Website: lowes
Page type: newsletter-management
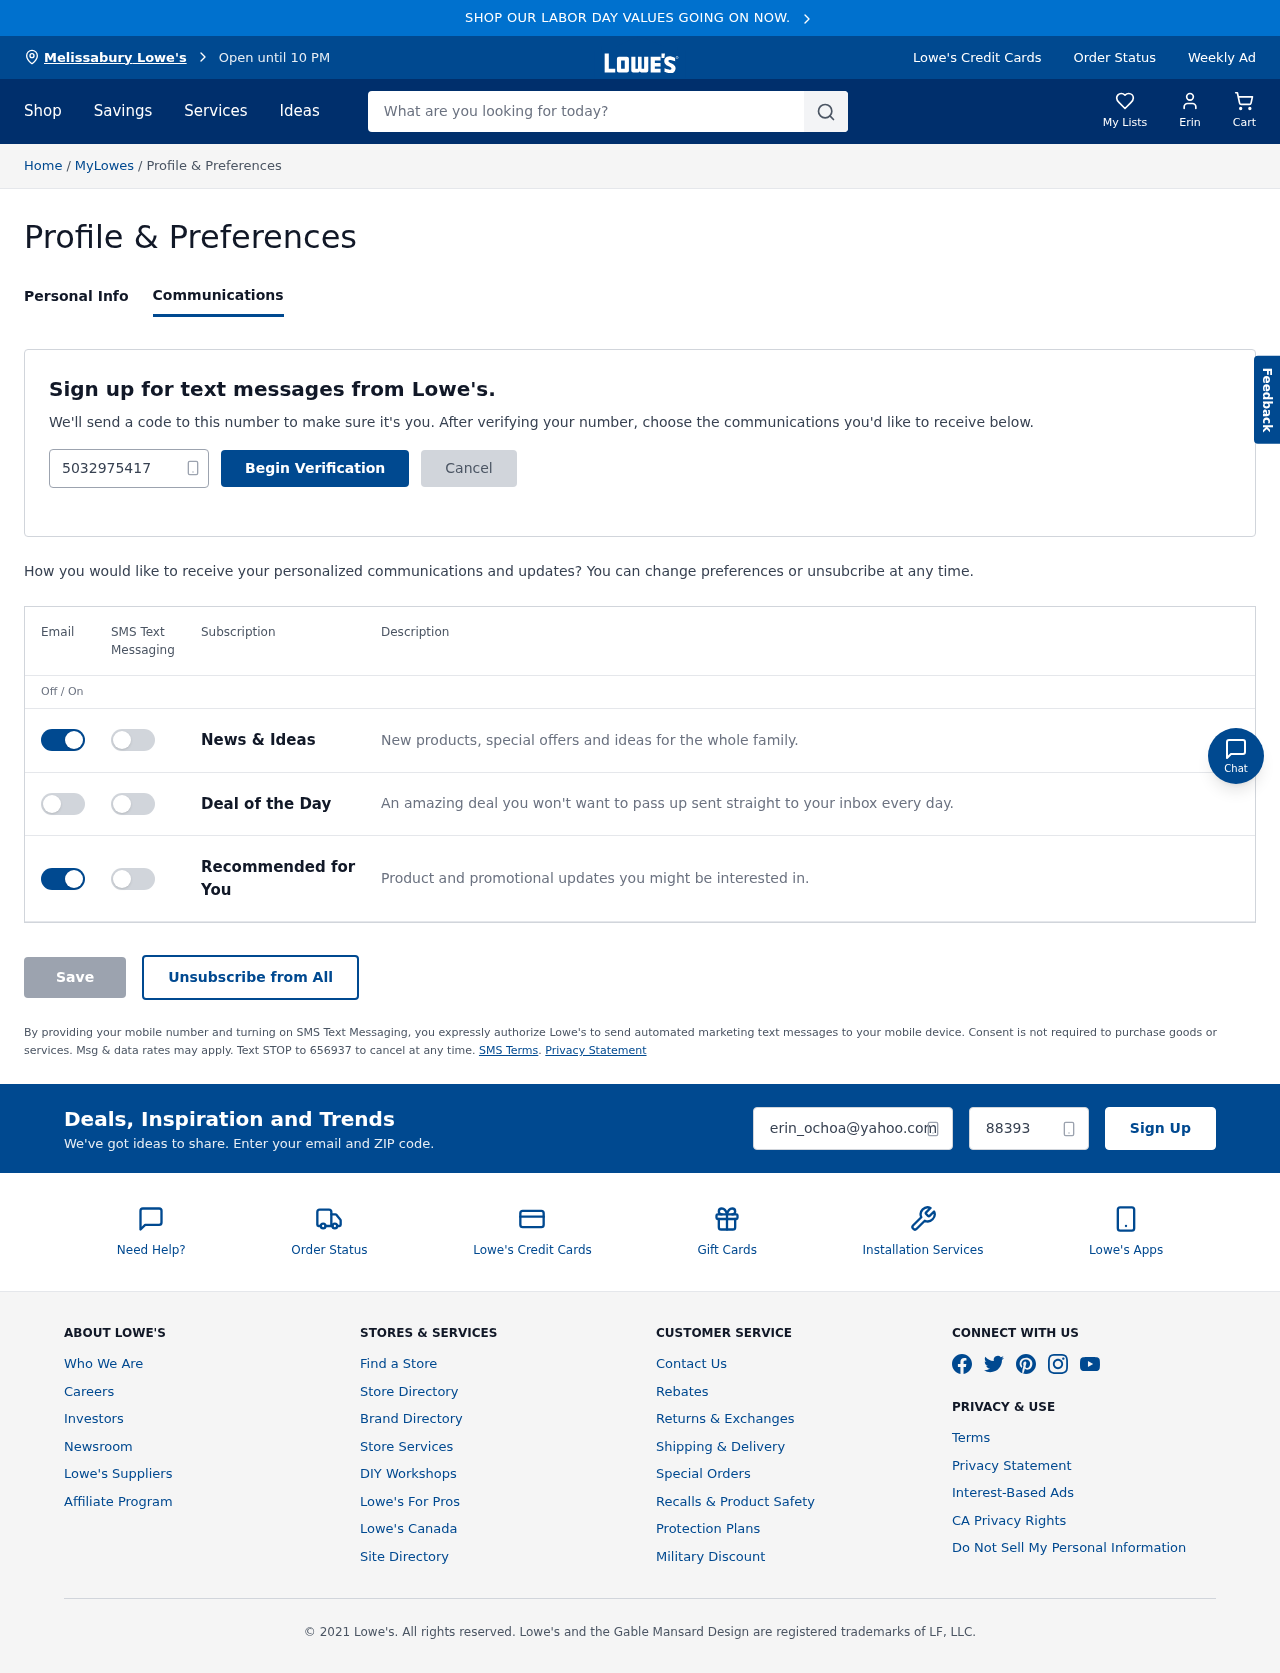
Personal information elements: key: PII_CITY
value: Melissabury Lowe's
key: PII_EMAIL
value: erin_ochoa@yahoo.com
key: PII_FIRSTNAME
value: Erin
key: PII_PHONE
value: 5032975417
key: PII_POSTCODE
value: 88393
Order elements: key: ORDER_NUM_ITEMS
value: Cart
Search elements: key: HEADER_SEARCH
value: What are you looking for today?